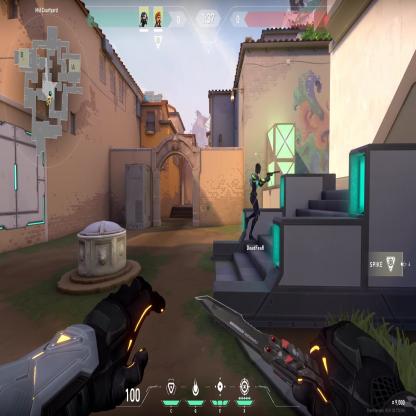
Label: teammate